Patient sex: F
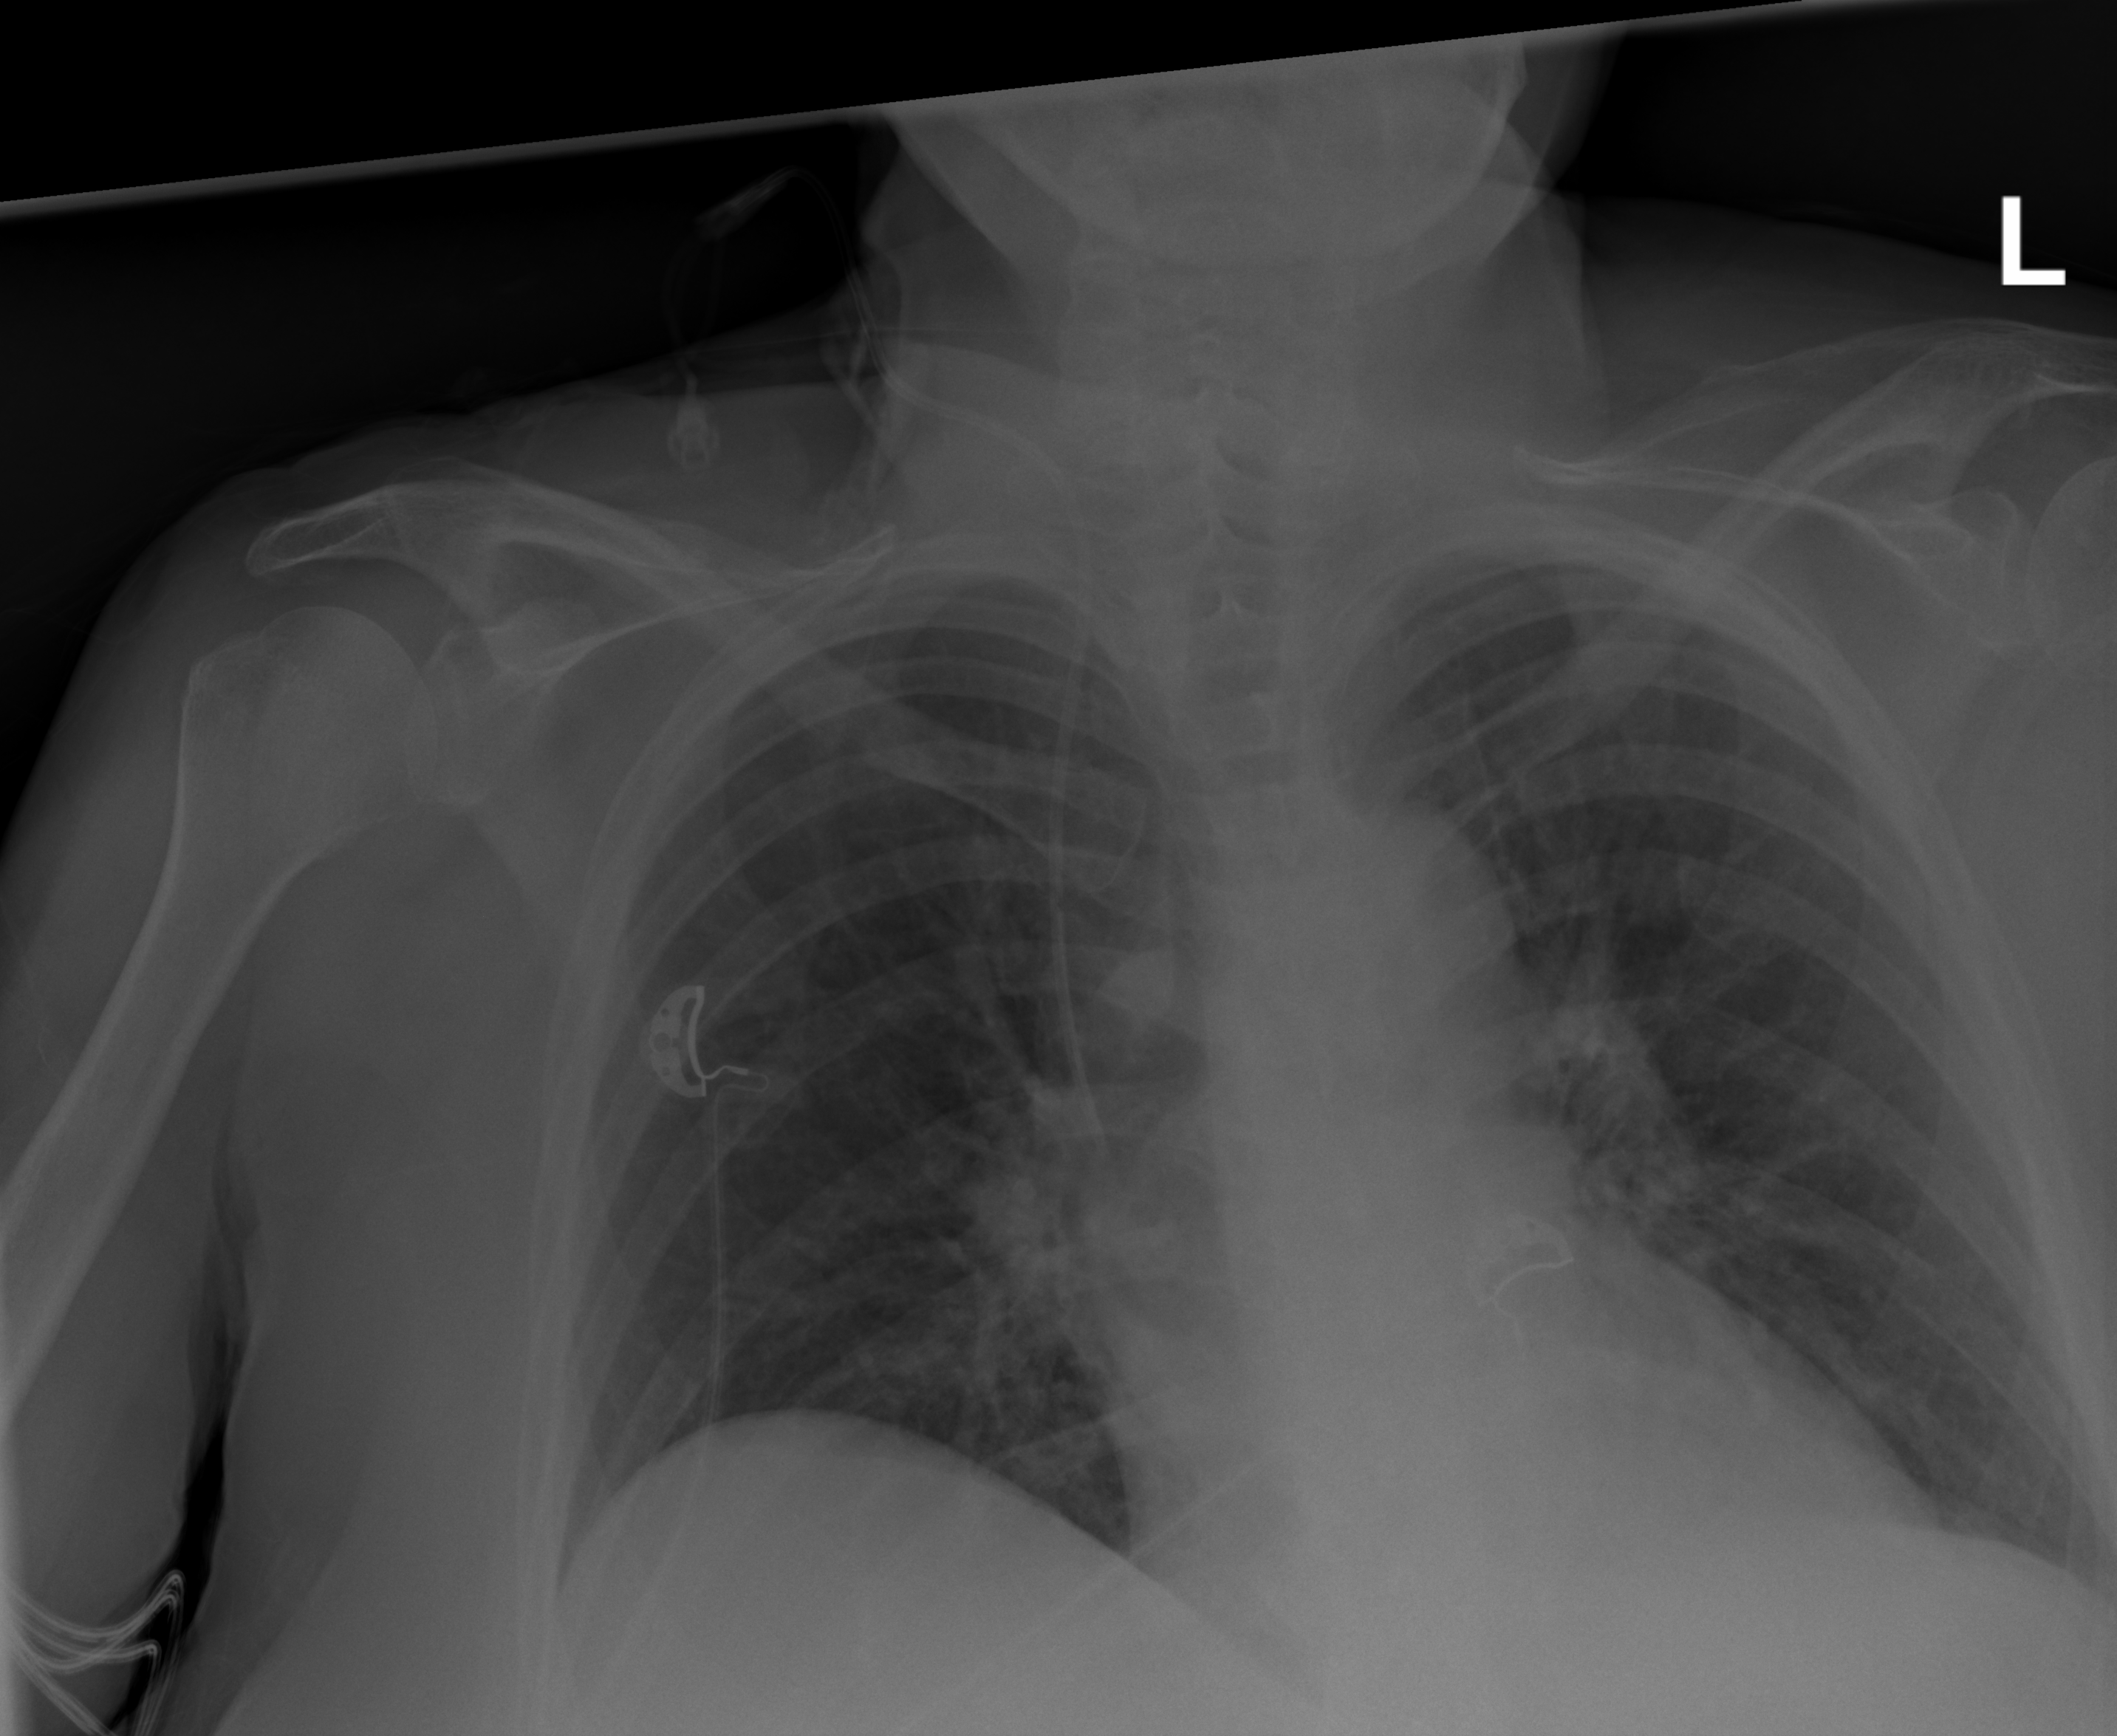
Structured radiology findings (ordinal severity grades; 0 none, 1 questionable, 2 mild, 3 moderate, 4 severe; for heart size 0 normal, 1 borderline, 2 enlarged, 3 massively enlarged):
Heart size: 1
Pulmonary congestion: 0
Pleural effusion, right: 0
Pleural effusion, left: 0
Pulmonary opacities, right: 0
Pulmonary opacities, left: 0
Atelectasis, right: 2
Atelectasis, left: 0